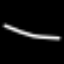
Label: line